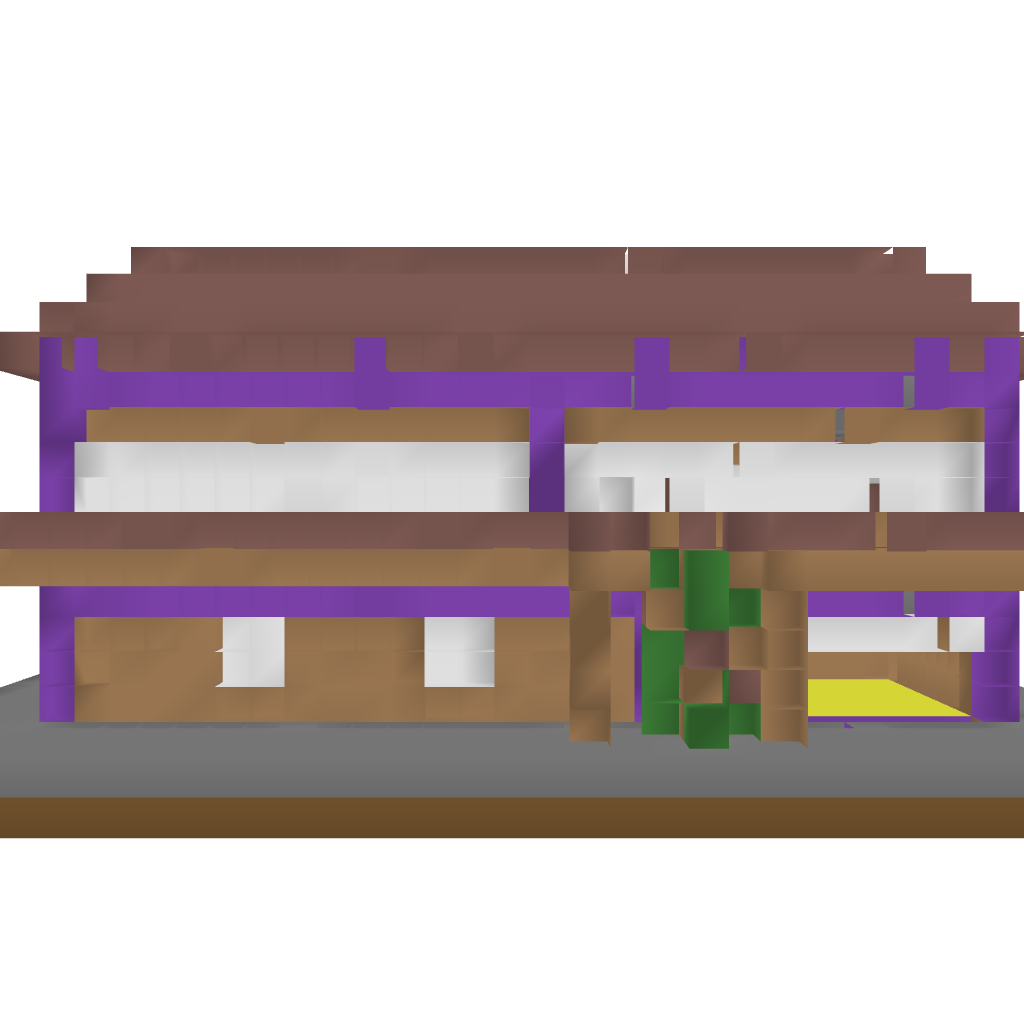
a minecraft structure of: Basic Box Wooden House bad low quality